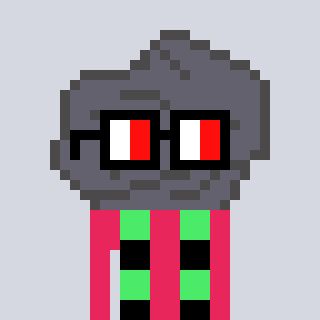
a pixel art character with square glasses with black frames and red eyes, a rock-shaped head and a redpinkish-colored body on a cool background